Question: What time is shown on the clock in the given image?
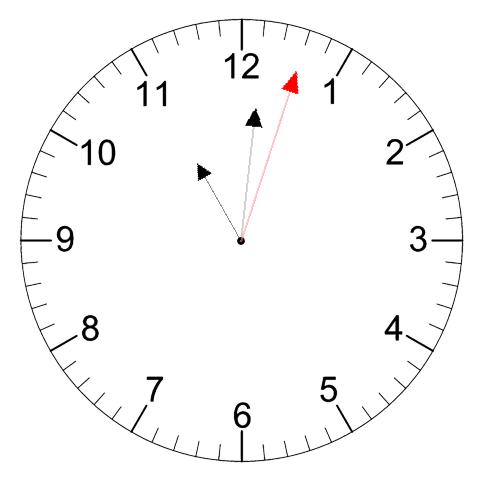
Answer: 11:01:03